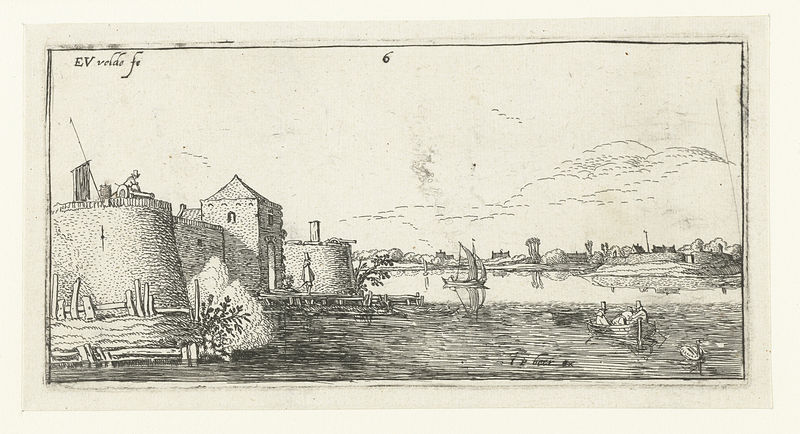
Titel: Fort met verdedigingswerken van Tholen aan de Schelde
Künstler: Esaias van de Velde
Standort: Amsterdam
Institution: Rijksmuseum
Schlagwörter: see, szene, zeichnung, boot, turm, schiff, tor, kanone, burg, türme, schwarz weiß, stich, kupferstich, burggraben